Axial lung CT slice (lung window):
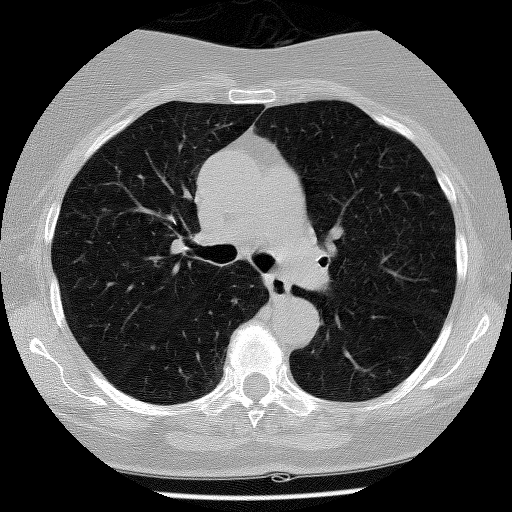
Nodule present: yes
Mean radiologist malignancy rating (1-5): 1